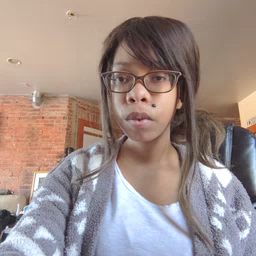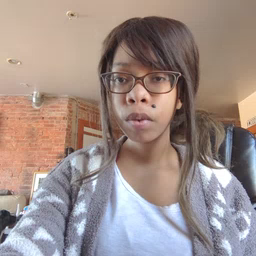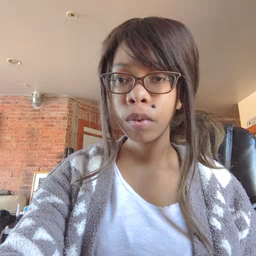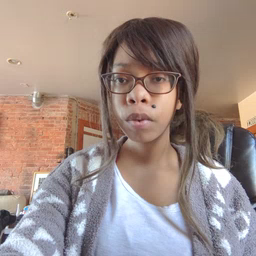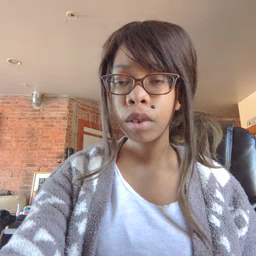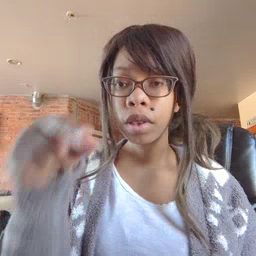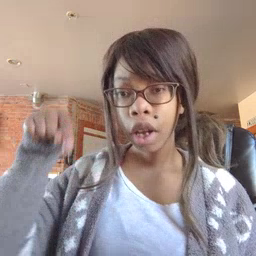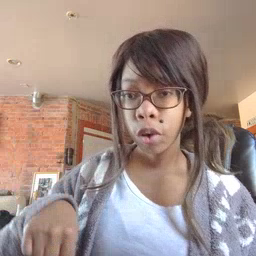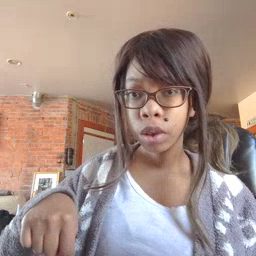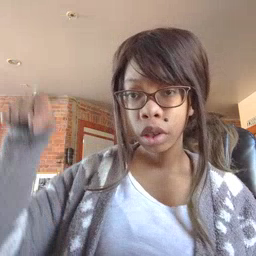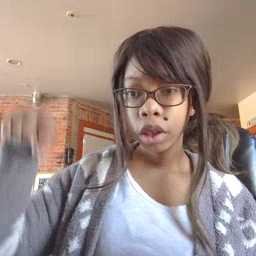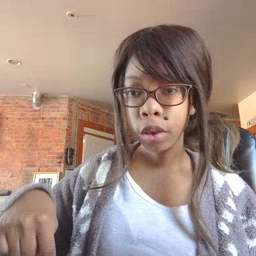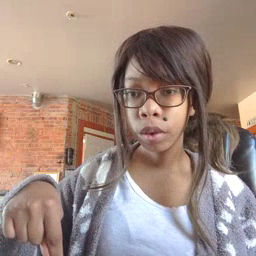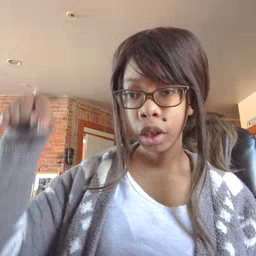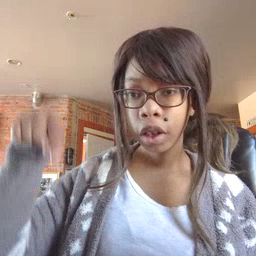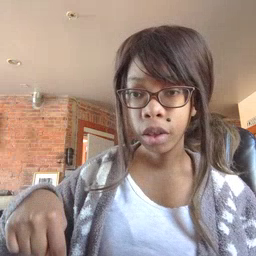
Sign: down